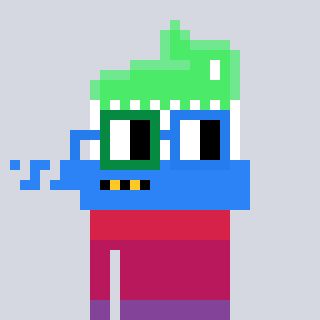
a pixel art character with square green and blue glasses, a toothbrush-shaped head and a darkpink-colored body on a cool background